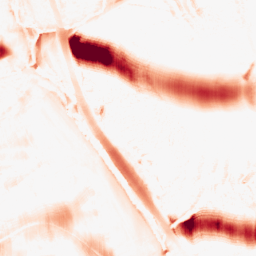
Category: morphological
Decomposition family: morphological_ellipse
Decomposition parameters: operation: opening
width: 50
height: 20
Upsampling method: cubic_mitchell
Upsampling parameters: scale: 2
Upsampling scale: 2